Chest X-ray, PA view. Patient: 34 years old, sex F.
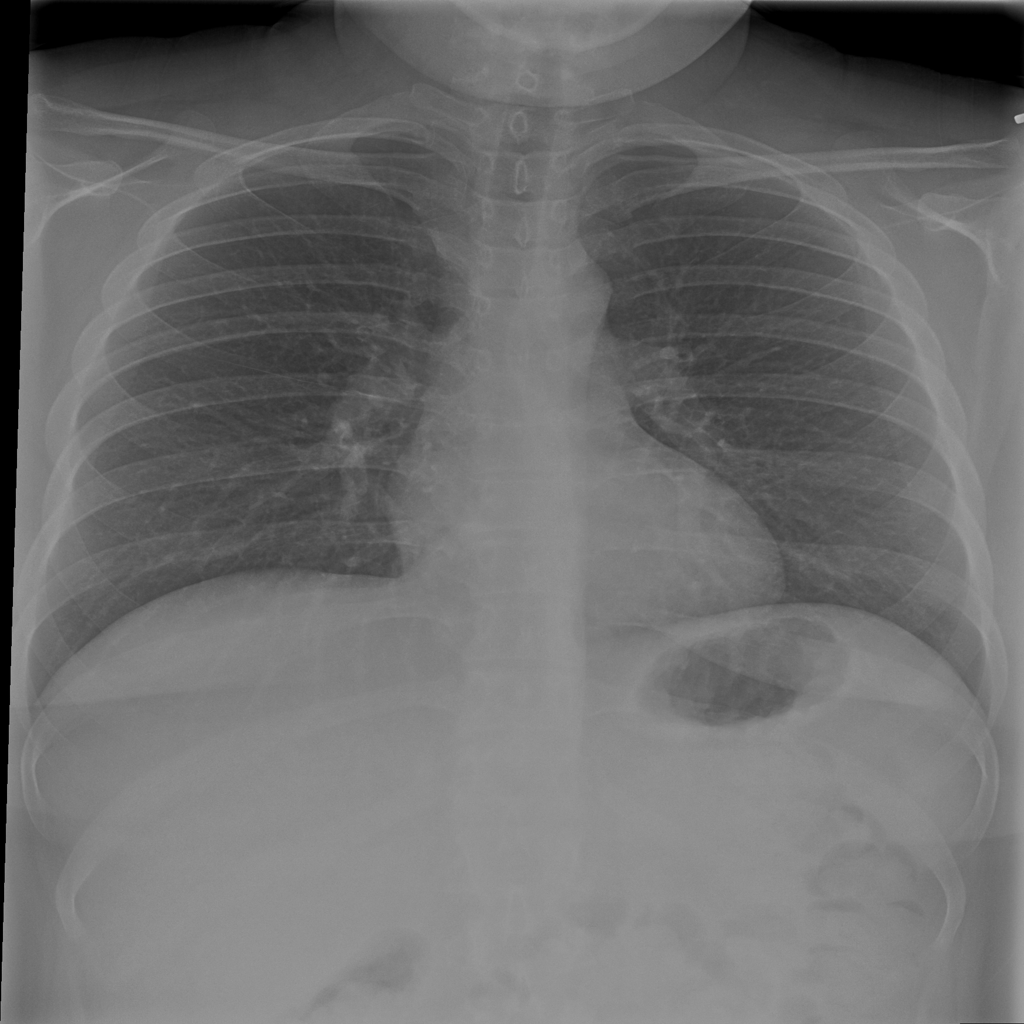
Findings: No Finding